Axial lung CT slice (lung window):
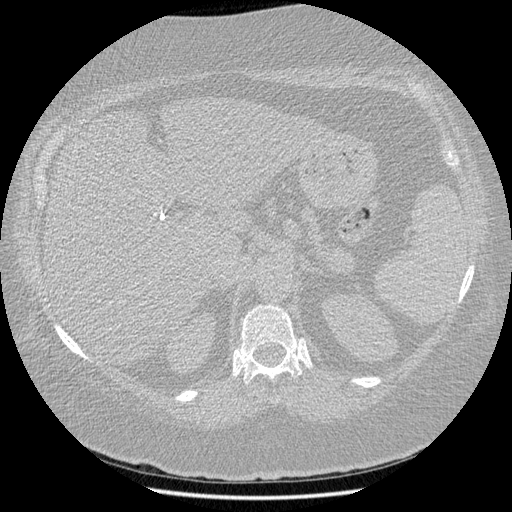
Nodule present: no